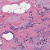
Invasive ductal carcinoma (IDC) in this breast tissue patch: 1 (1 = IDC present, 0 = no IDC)